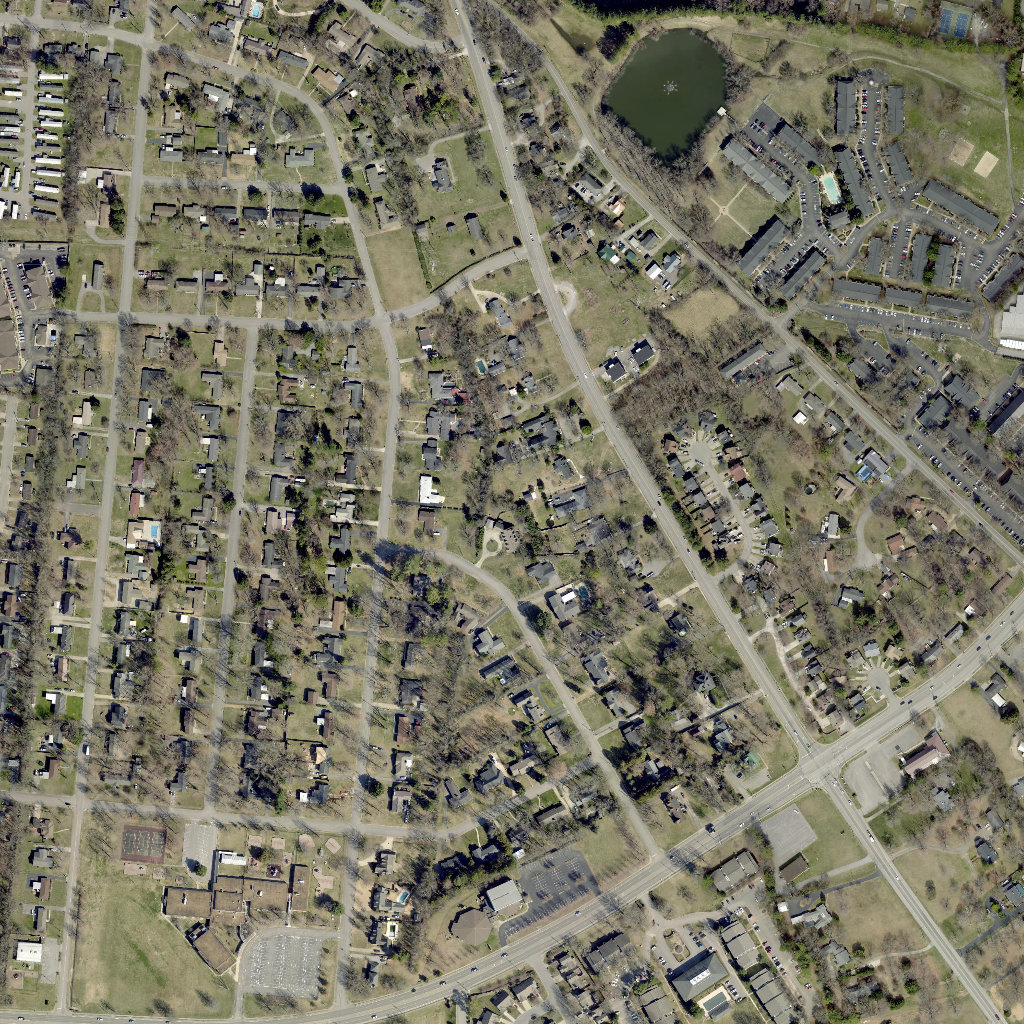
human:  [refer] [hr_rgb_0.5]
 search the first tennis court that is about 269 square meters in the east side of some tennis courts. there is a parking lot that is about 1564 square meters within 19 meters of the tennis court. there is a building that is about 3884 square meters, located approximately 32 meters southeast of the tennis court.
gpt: <box>[[14, 81, 16, 83, 0]]</box>